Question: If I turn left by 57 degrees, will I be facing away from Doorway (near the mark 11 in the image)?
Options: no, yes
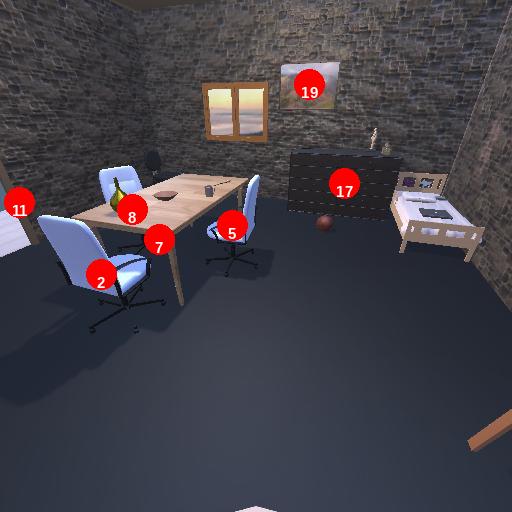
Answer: no